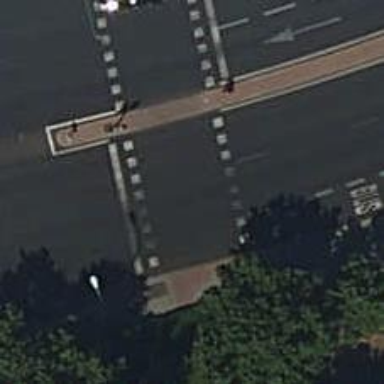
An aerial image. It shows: Zebra crossing with traffic signals. The crossing is marked by traffic lights.